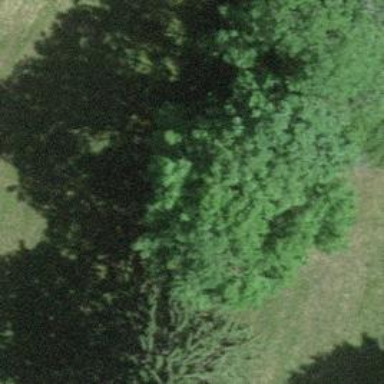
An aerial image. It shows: Beautiful tree in nature.